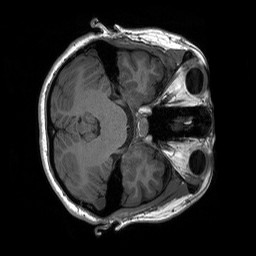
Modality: T1w
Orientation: axial
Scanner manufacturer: siemens
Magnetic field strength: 3 T
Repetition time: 2.3 s
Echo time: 0.00207 s